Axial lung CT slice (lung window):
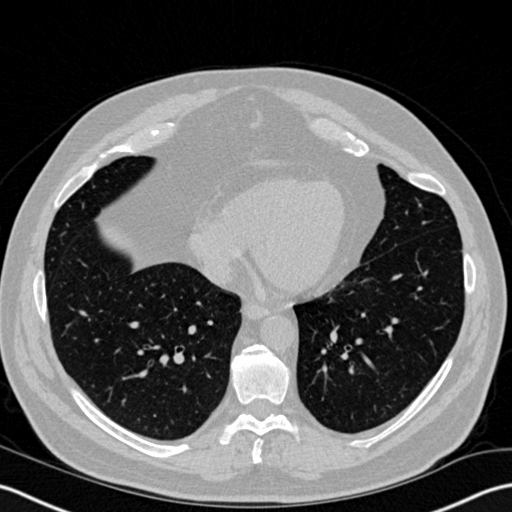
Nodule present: no